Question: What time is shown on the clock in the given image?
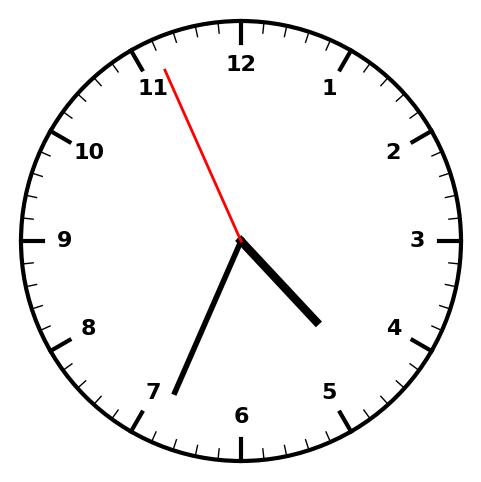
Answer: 04:33:56